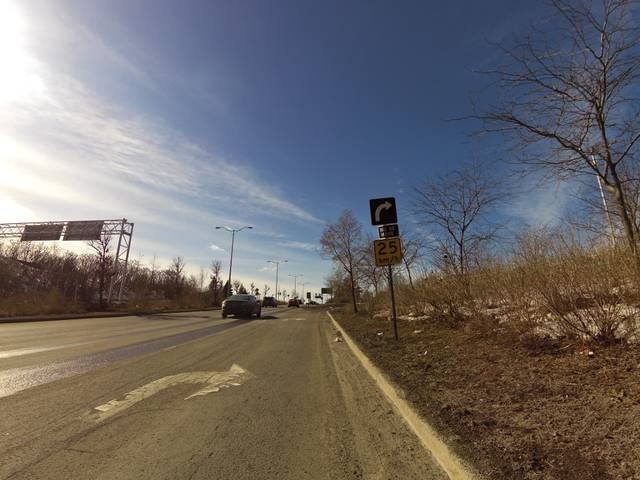
Region: Canada
Coordinates: 45.432, -75.731